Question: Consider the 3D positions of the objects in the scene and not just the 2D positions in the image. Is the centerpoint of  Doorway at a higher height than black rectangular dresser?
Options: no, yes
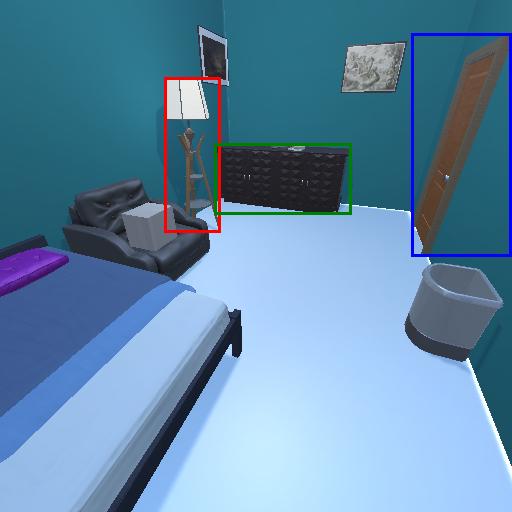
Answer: no